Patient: sex F, age 48
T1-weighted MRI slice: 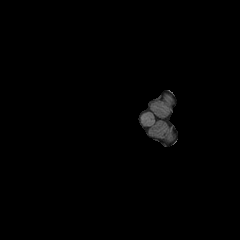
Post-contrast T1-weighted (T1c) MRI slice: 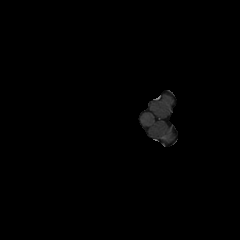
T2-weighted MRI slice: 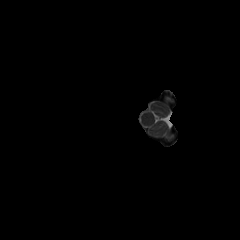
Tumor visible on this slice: no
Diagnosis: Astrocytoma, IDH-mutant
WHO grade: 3